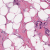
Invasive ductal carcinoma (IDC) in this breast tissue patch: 1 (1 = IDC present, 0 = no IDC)